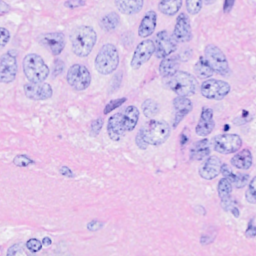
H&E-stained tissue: Breast